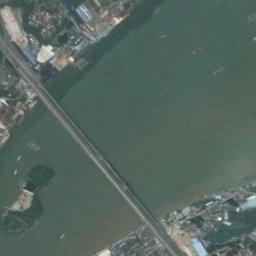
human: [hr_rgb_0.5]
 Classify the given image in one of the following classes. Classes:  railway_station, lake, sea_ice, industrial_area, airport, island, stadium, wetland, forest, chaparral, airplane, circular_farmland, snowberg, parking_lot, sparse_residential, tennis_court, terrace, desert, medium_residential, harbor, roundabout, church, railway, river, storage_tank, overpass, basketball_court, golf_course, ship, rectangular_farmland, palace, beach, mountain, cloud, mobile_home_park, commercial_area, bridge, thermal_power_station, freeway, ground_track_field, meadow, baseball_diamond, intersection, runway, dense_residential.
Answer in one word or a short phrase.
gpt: bridge